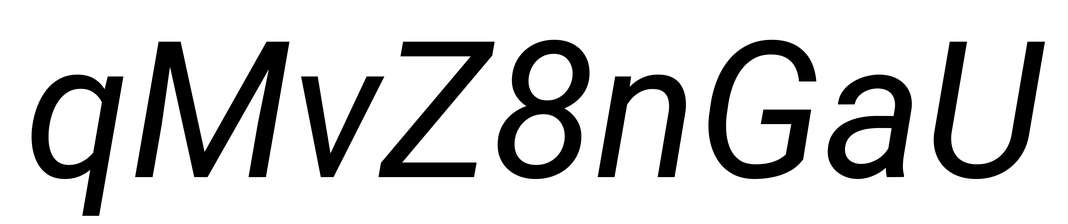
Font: Roboto-Italic_Italic